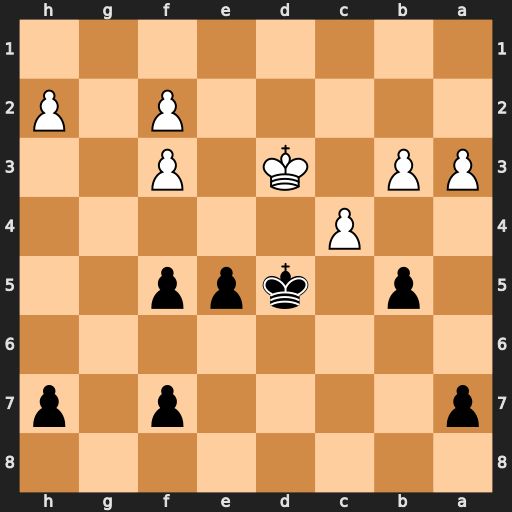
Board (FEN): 8/p4p1p/8/1p1kpp2/2P5/PP1K1P2/5P1P/8
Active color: b
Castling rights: -
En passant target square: -
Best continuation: bxc4+ bxc4+ Kc5